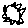
Label: sun